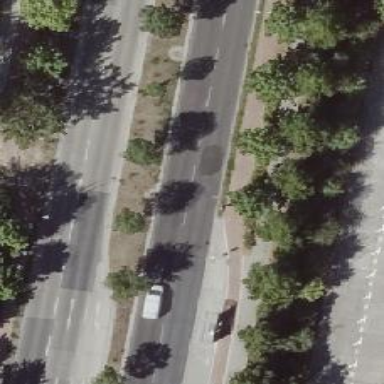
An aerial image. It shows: Avenue lined with deciduous broadleaved trees.